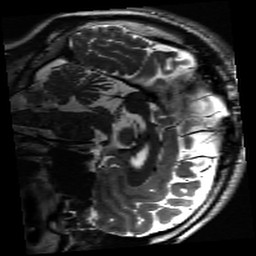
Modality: inplaneT2
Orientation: sagittal